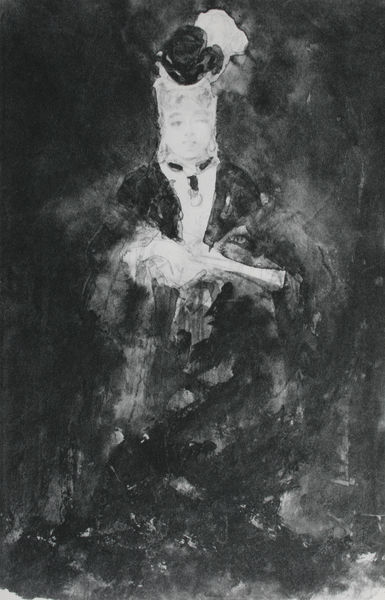
Titel: Femme en noir, Frau in Schwarz
Künstler: Constantin Guys
Standort: Paris
Institution: Musée du Louvre
Schlagwörter: dunkel, feder, gemälde, hand, mann, umhang, wasser, weiß, aquarell, impressionismus, mädchen, blumen, frau, frisur, grau, haar, hell, hut, kleid, licht, mund, nacht, paris, profil, renoir, schmuck, schwarz, skizze, zeichnung, blick, dame, fächer, malerei, mode, schleife, symbolismus, zylinder, anzug, blond, arm, arme, bluse, federn, gesicht, kragen, mensch, samt, tod, bildnis, hals, hände, instrument, portrait, porträt, öl, pastos, figur, gewand, haare, mantel, stehend, ohrringe, bühne, tänzerin, kontrast, pony, papier, halsband, studie, abstrakt, kette, wasserfarbe, auftritt, angst, spielen, krawatte, impressionistisch, manet, rüschen, foto, fotografie, tusche, maske, medaillon, druck, schwarzweiss, entwurf, unvollendet, rolle, wachs, negativ, verschwommen, anhänger, schriftrolle, chiaroscuro, laute, mandoline, unfertig, ohrschmuck, grautöne, reproduktion, repro, amorph, moulin rouge, schiele, geist, coloriert, redon, binnenzeichnung, nach, konturlos, chiaroscura, samtband, gemäldw, längsformat, scxhwarz, wesenhaft, druck zeichnung scharz, zylionder, misikerin